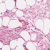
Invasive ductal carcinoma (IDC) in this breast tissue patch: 1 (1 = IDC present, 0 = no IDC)